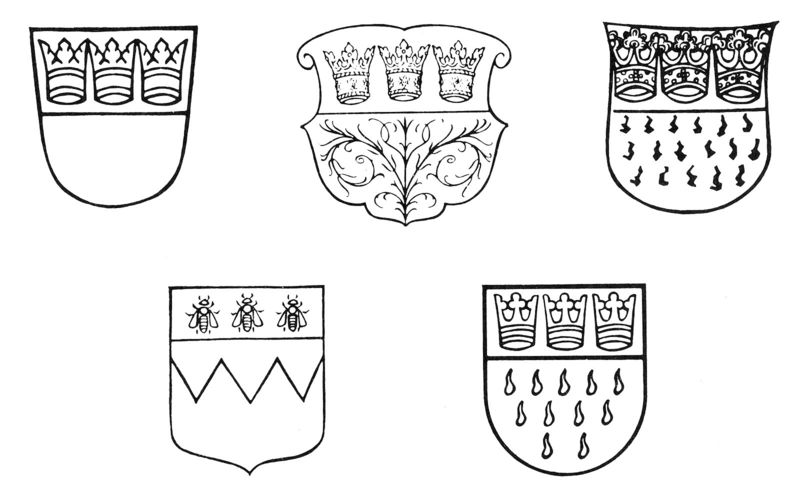
Titel: Kölner Wappen
Institution: nach Katalog Kölnisches Stadtmuseum im Zeughaus (1960)
Schlagwörter: weiß, schwarz, skizze, felder, land, drei, familie, krone, fliegen, umrisse, fahne, formen, floral, geschlecht, bienen, striche, umriss, silhouetten, schild, flammen, zweig, form, schwarz-weiss, abzeichen, ranke, wappen, zacken, zickzack, bedeutung, städte, entwürfe, familien, tropfen, gezackt, kronen, länder, köln, rechen, biene, heraldik, drei kronen, fünf wappen, je zwei felder